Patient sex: F
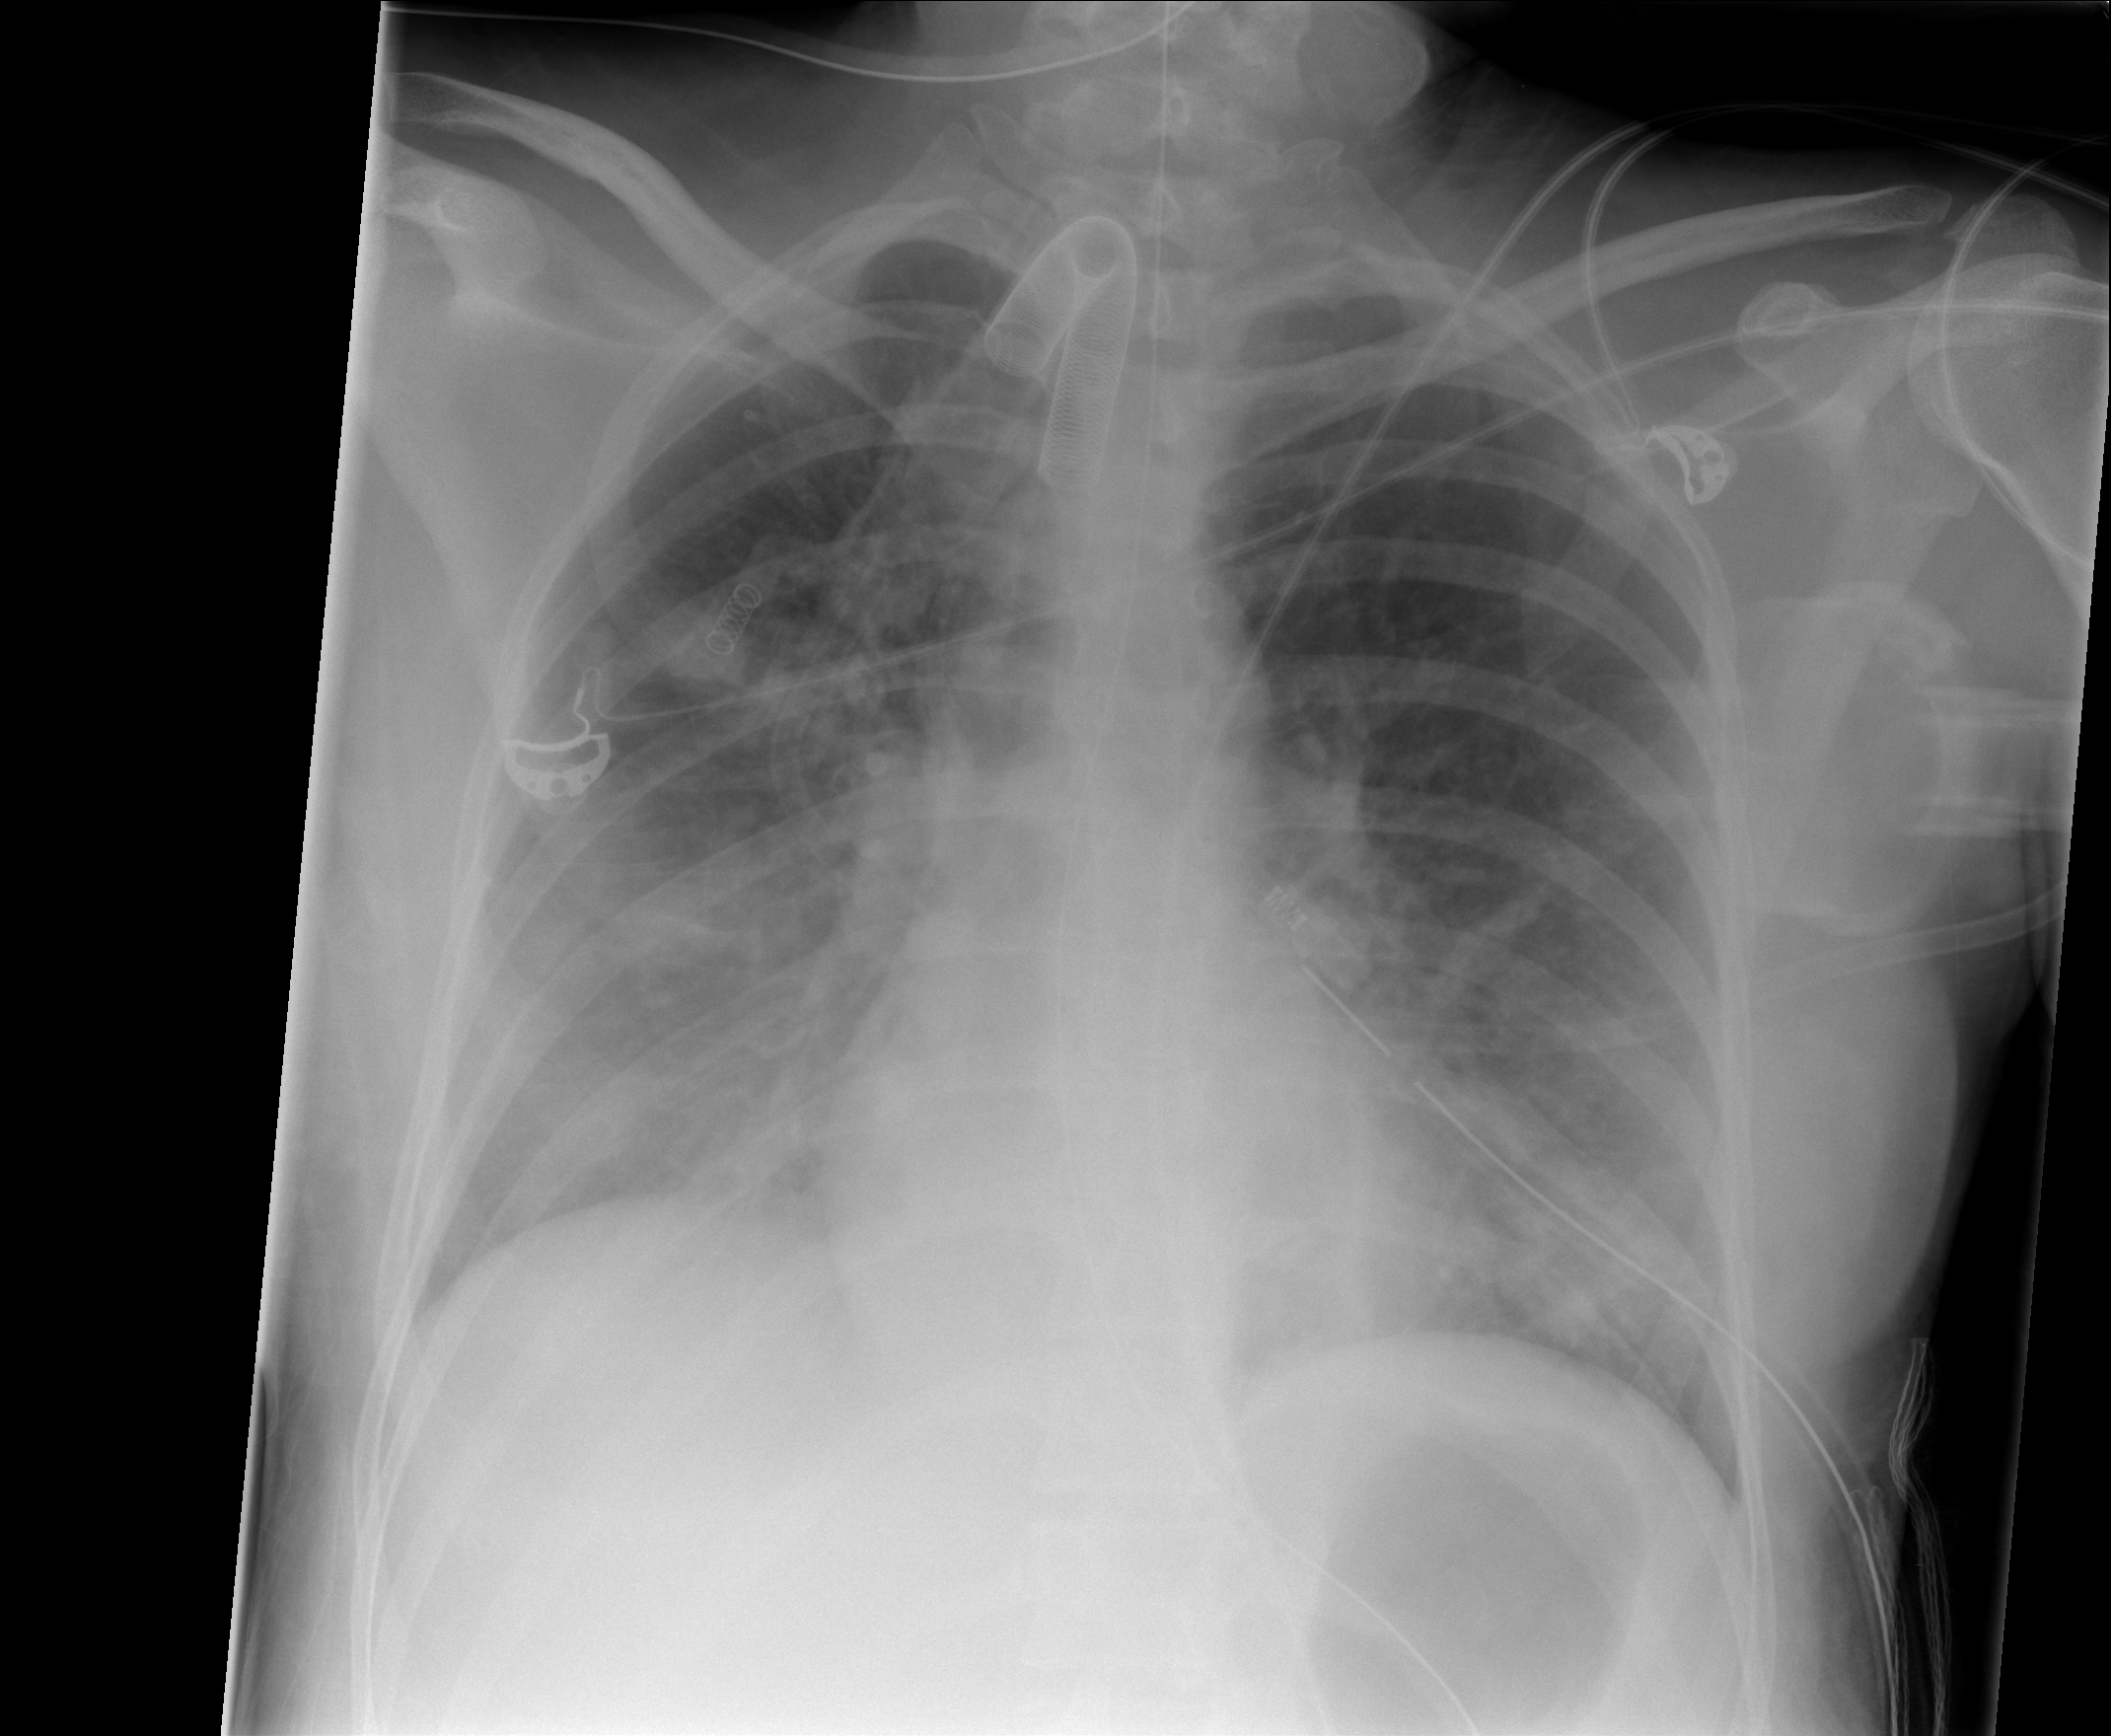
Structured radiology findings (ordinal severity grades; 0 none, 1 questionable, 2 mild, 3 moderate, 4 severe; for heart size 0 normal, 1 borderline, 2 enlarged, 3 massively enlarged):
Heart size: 0
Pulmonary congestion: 2
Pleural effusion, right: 2
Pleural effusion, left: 2
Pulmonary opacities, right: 2
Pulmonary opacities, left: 2
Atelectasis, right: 2
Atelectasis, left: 2